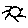
Label: sun